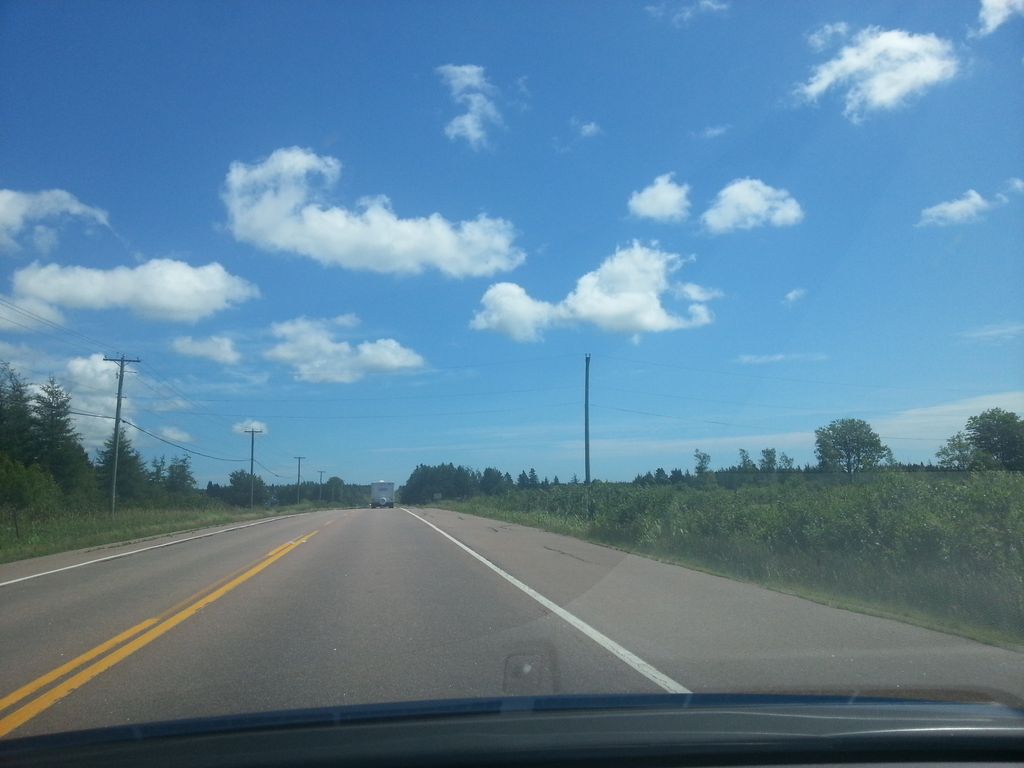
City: charlottetown